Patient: sex F, age 59
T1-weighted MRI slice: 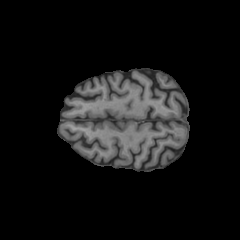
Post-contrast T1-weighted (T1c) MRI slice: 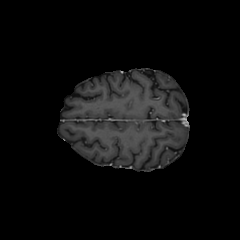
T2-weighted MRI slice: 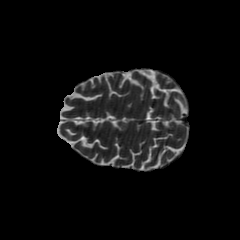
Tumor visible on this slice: no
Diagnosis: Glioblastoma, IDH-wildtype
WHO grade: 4